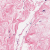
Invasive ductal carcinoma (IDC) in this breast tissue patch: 0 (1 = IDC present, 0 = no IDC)